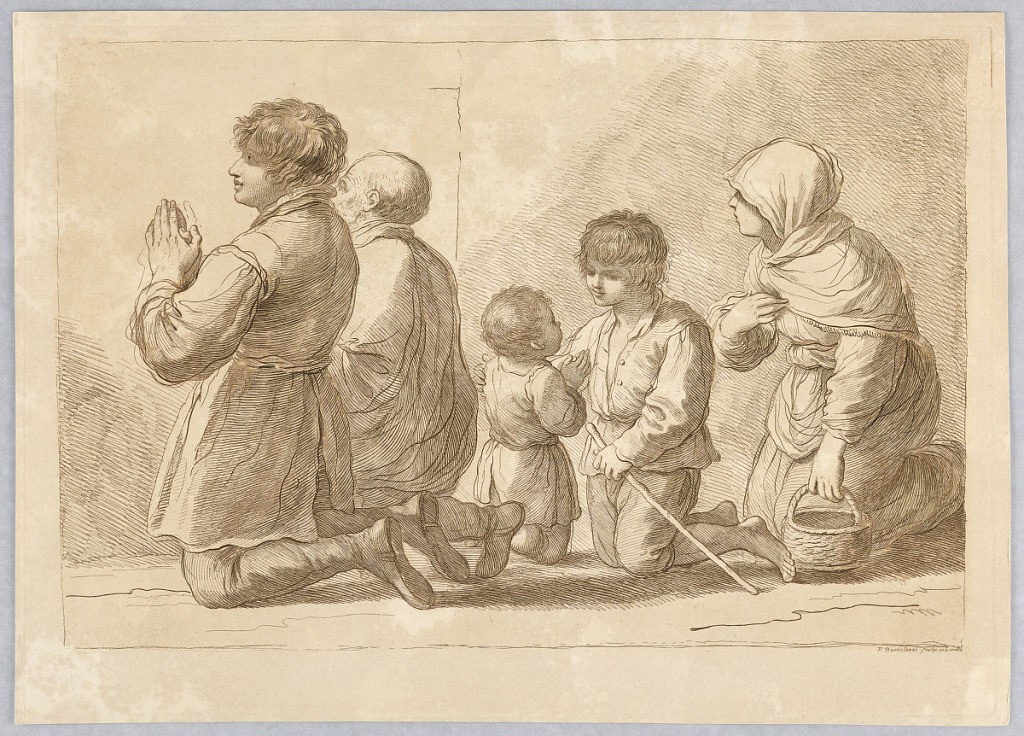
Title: A Family Praying
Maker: Francesco Bartolozzi, Italian, active England, 1727–1815
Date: ca. 1760–1770
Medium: Engraving in brown ink on white paper
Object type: Print
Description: The two men of the family - an old and a young man are on their knees facing the left. Behind them a young boy guides his younger brother. A woman at the right, with a basket.